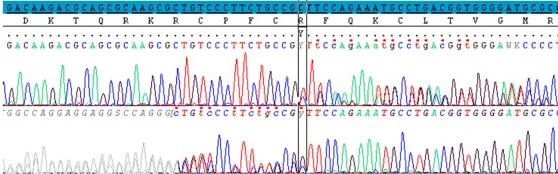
Identification of the NR5A1 variant using Sanger sequencing. Variation was identified using reference NM_004959.5 for NR5A1 transcript on GRCh37/hg19 human genome assembly, NP_004950.2 for SF-1 protein. The screenshot comes from SeqScape 3 software. The nucleotide reference sequence is highlighted in blue. This variant was classified as pathogenic according to the ACMG criteria (PVS1, PM1, and PM2). The polymorphism NM_004959.5: c.437G>C p. (Gly146Ala) was not found. In ACMG criteria: PM, pathogenic moderate; PVS, pathogenic very strong. "PVS1: null variant (non-sense, frameshift, canonical +-1 or 2 splice sites, initiation codon, single or multi-exon deletion) in a gene where loss of function is a known mechanism of disease. " "PM1: located in a mutational hot spot and/or critical and well-established functional domain (eg active site of an enzyme) without benign variation. " "PM2: absent from controls (or at extremely low frequency if recessive) in Exome Sequencing Project, 1000 Genomes or ExAC. ".
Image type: chart (chart)